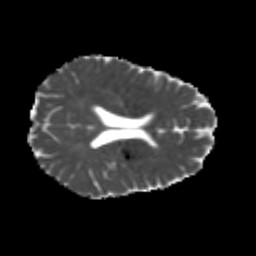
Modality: MD
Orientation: axial
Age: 26
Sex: female
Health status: healthy
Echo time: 0.074 s